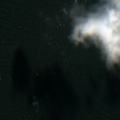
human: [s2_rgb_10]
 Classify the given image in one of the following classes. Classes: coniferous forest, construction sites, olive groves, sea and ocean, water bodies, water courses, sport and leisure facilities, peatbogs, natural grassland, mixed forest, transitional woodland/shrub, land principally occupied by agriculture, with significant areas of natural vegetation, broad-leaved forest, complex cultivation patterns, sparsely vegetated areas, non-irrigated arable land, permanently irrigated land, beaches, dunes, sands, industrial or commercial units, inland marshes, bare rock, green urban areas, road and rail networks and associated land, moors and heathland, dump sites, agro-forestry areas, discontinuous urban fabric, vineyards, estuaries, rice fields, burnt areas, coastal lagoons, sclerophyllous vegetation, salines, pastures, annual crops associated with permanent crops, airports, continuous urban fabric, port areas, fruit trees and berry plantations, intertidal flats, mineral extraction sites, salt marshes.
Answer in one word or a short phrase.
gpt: sea and ocean